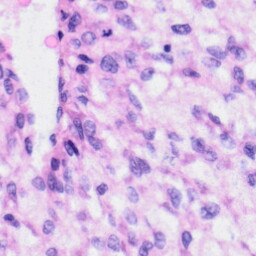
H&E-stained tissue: Liver